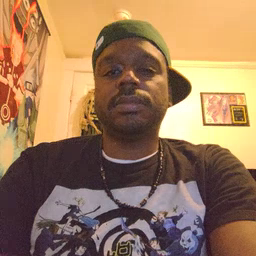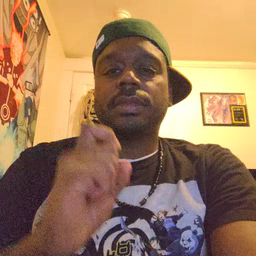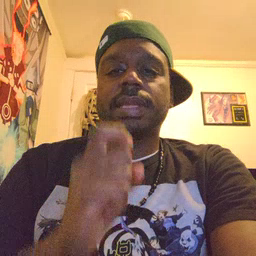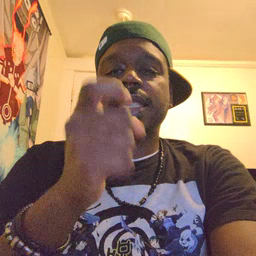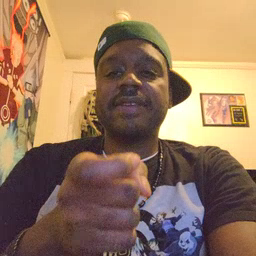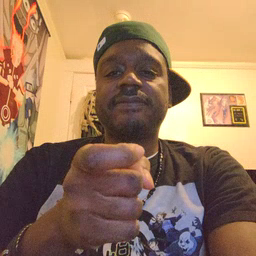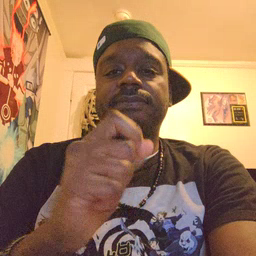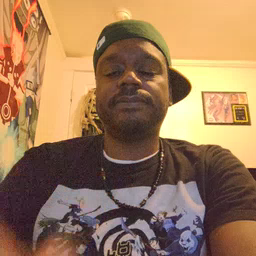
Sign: gift